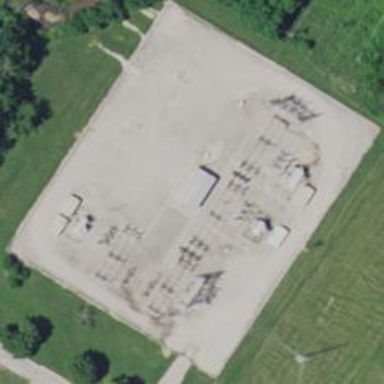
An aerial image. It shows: Distribution level power substation enclosed by fence.